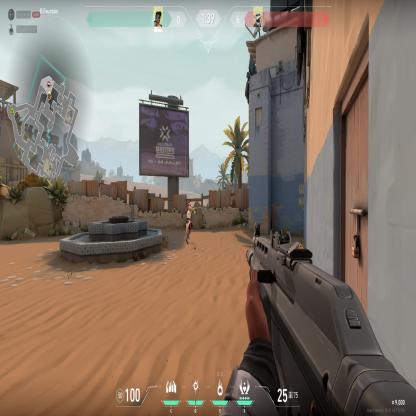
Label: enemy